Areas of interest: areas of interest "Meich Low Carbon Building Technology Industrial Park"
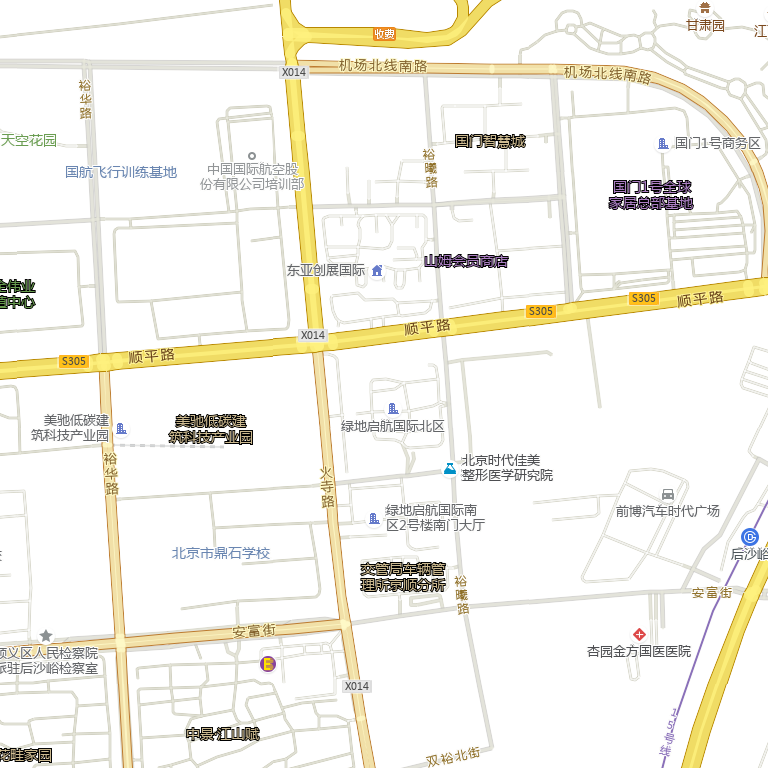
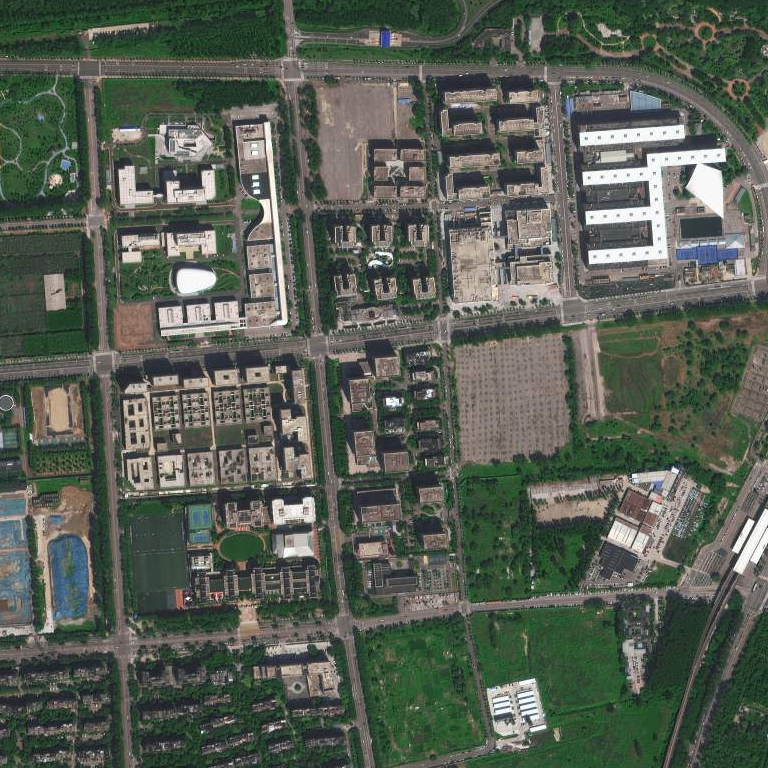